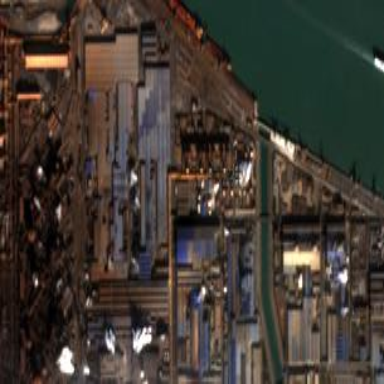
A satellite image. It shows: Industrial area with man-made structures.